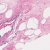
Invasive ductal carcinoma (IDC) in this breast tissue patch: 0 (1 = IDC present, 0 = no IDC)